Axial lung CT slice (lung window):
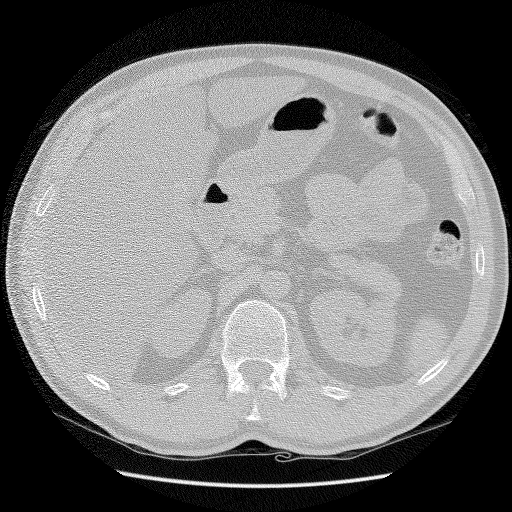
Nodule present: no